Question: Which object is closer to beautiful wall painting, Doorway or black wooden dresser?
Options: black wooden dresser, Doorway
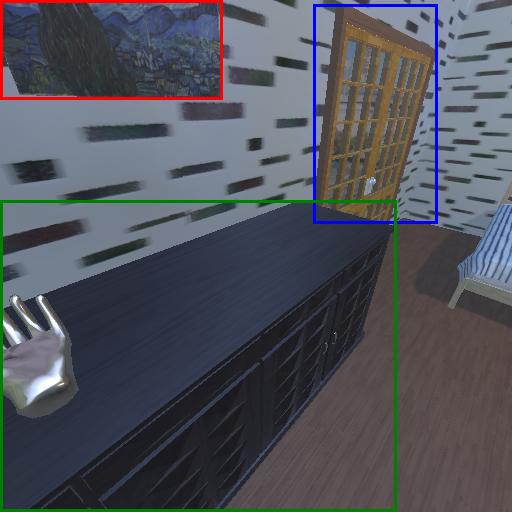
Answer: black wooden dresser